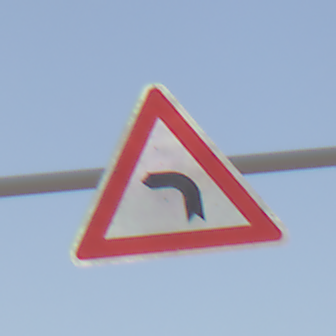
Verkehrszeichen: KurveLinks
Umgebung: Outdoor, Suburban
Tageszeit: MorningAfternoon
Wetter: Clear
Licht: Natural
Jahreszeit: NotSpecified
Kontrast: HighContrast